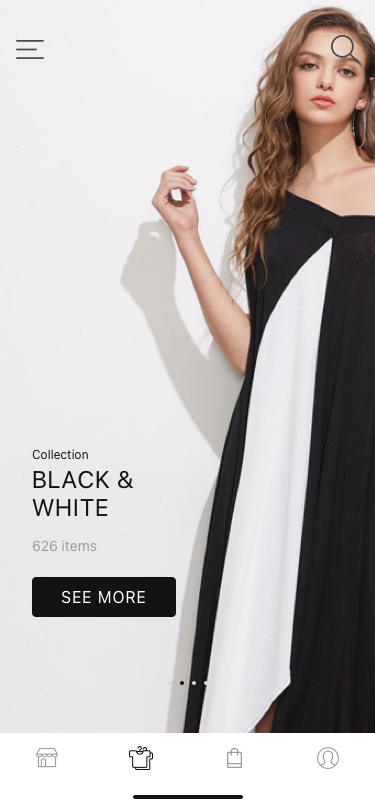
Text in this UI design:
Black &
White
Collection
626 items
See More